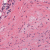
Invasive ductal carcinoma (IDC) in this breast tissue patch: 1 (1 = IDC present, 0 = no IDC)